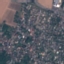
Land use / land cover class: Residential